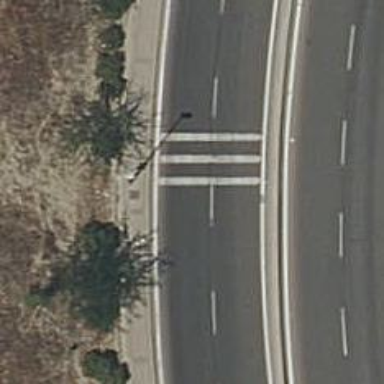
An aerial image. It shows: Traffic calming measure in place: rumble strips.